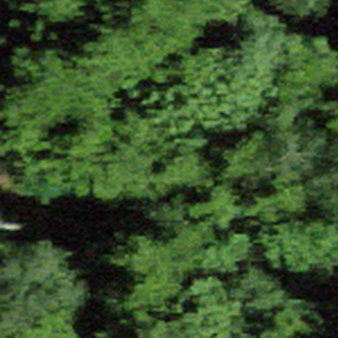
Label: other